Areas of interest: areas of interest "Industrial Park"
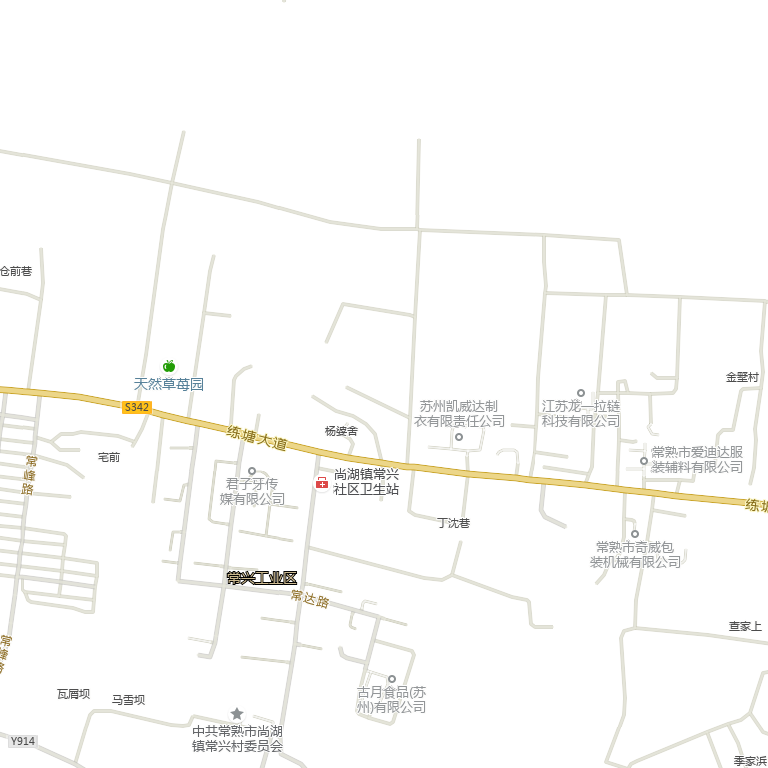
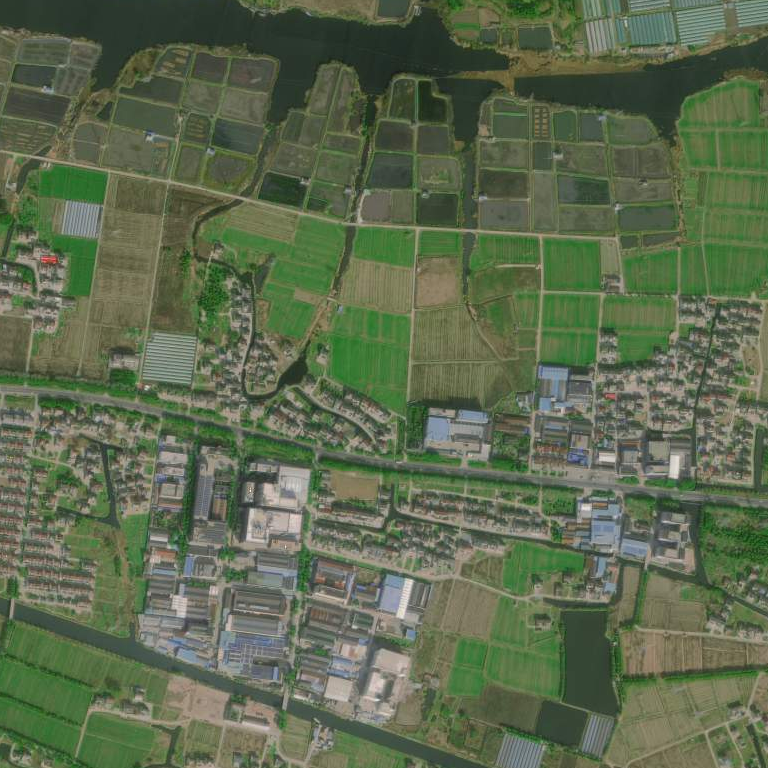